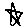
Label: star